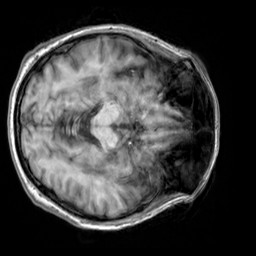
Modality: T1w
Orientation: axial
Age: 40
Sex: male
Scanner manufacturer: siemens
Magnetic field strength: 3 T
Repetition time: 2.3 s
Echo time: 0.00303 s